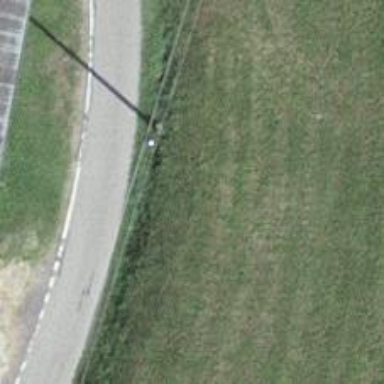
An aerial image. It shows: Utility pole as the man-made structure.